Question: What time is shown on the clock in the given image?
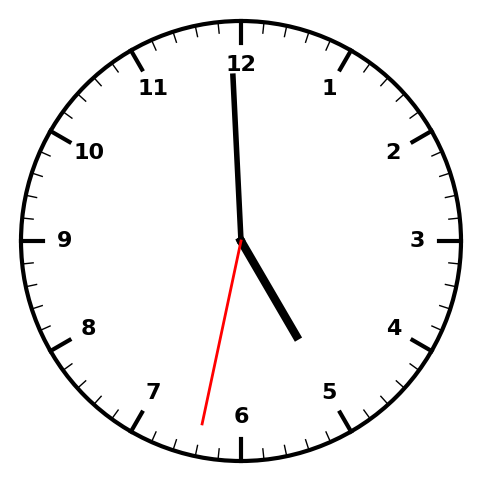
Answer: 04:59:32